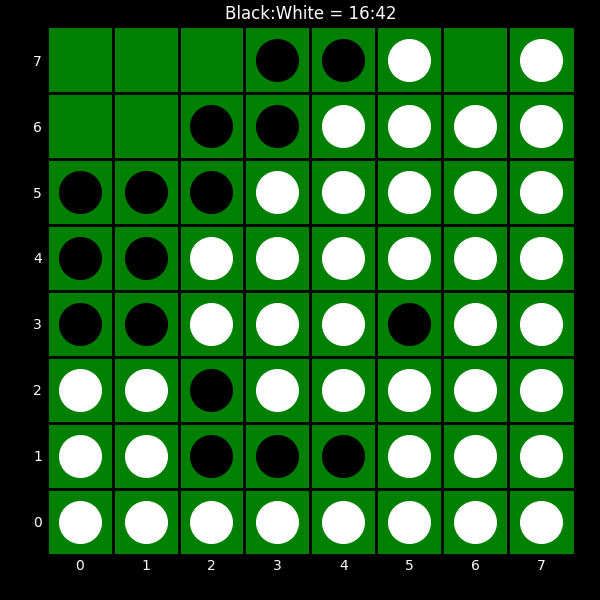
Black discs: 16
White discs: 42